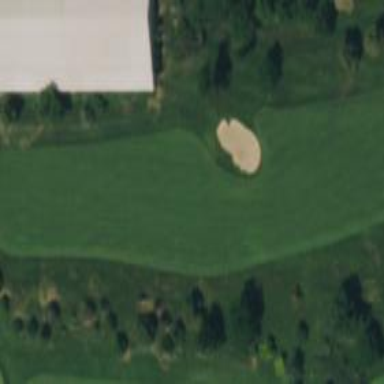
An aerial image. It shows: Well-maintained grassy area known as the fairway on golf course.